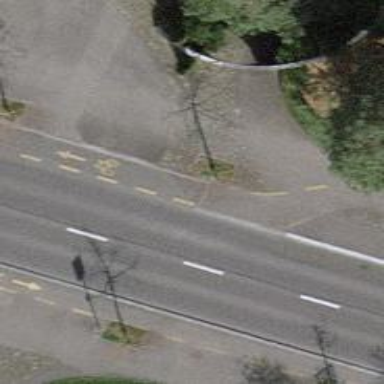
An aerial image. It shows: Asphalt sidewalk.